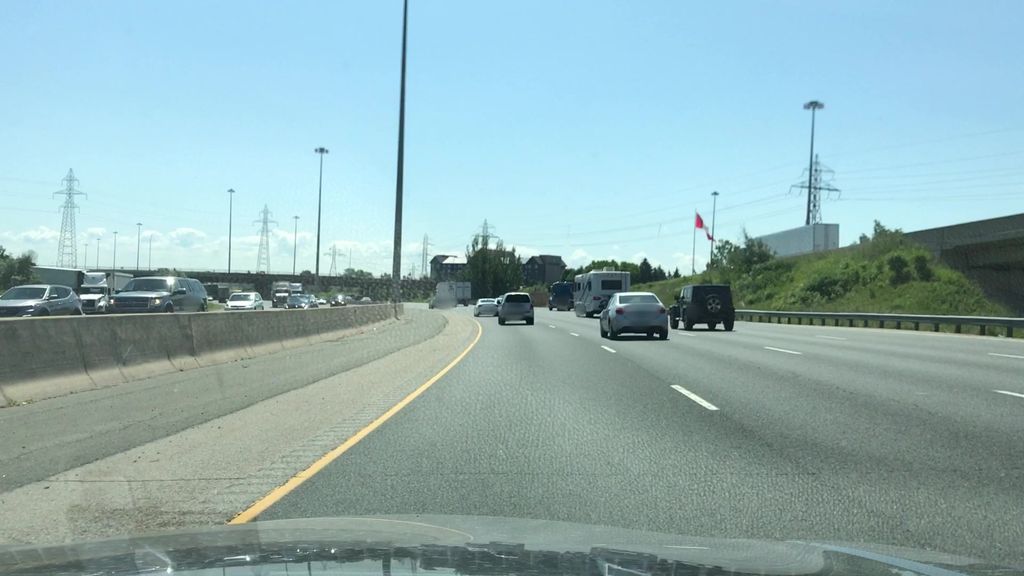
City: hamilton